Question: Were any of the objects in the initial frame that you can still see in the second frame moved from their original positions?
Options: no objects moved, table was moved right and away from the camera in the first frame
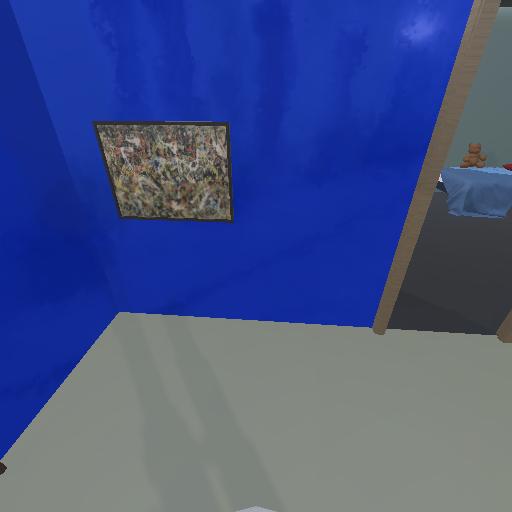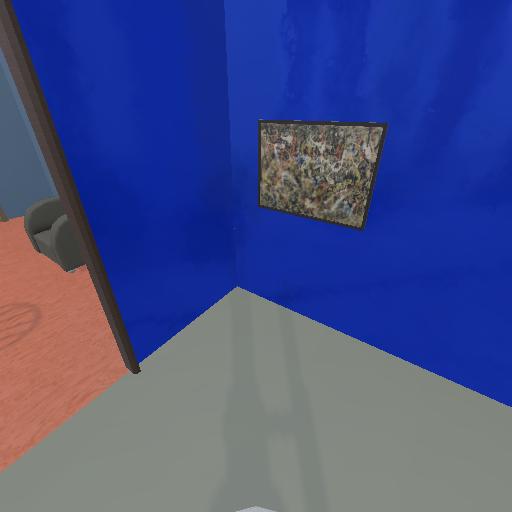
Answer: no objects moved